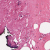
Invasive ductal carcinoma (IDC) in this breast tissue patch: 0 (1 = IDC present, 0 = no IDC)